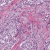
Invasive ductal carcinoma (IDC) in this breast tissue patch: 1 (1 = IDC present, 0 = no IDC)